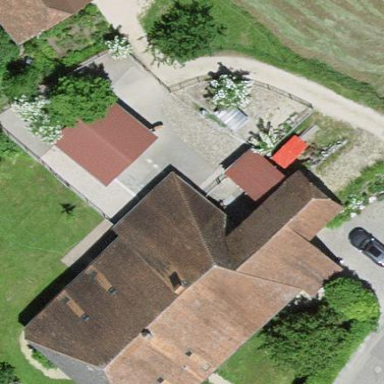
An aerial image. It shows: Farmyard area.